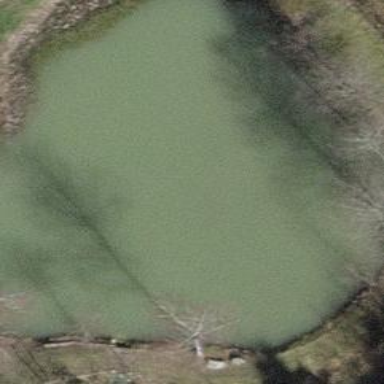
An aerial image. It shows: Pond surrounded by natural water.